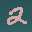
Label: 2